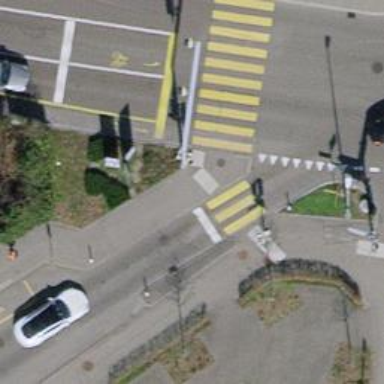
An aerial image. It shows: Crossing with traffic signals.